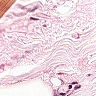
Metastatic tissue present: no